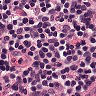
Metastatic tissue present: no